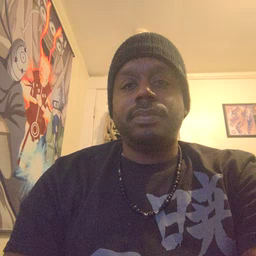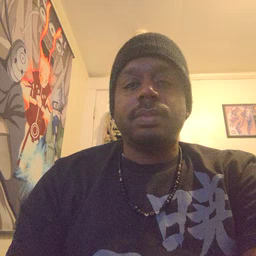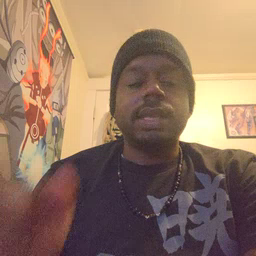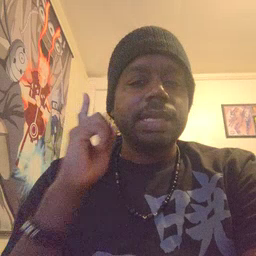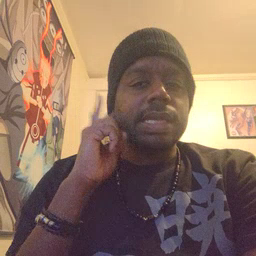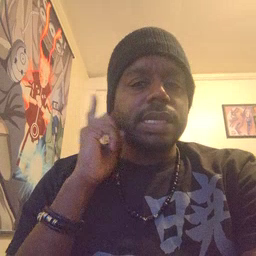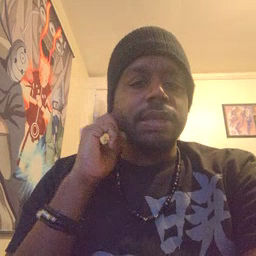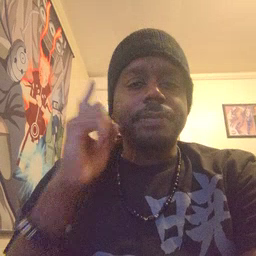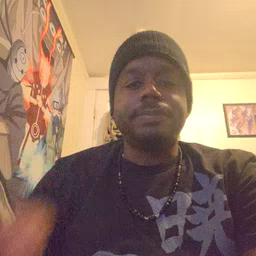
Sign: hear